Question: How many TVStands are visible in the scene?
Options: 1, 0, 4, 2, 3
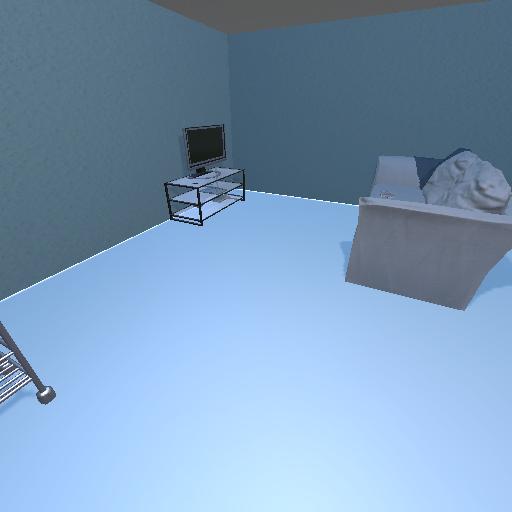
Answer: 1